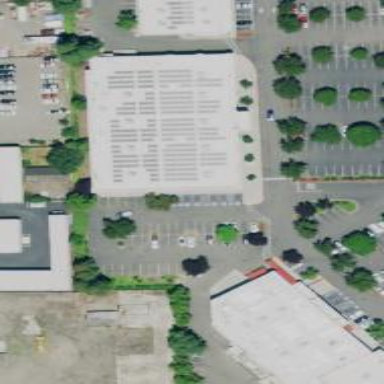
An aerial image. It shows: Commercial building.